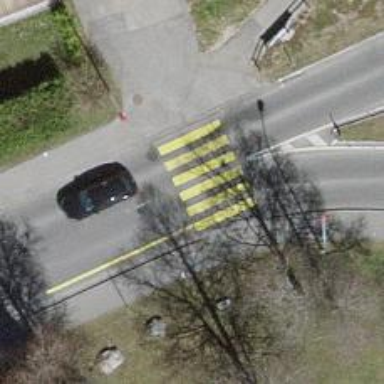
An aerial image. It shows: Marked crossing on the road.